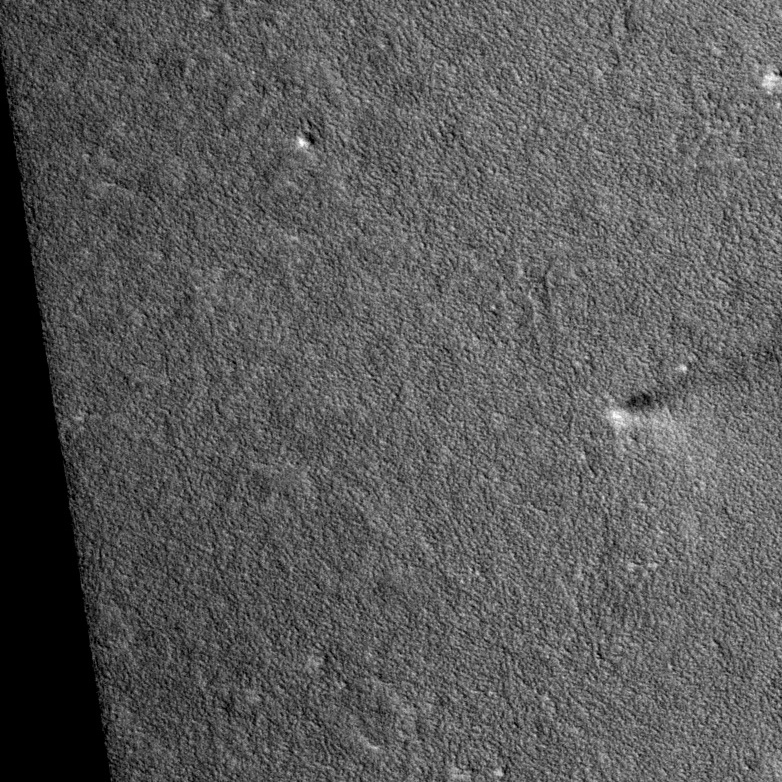
Label: dustdevil